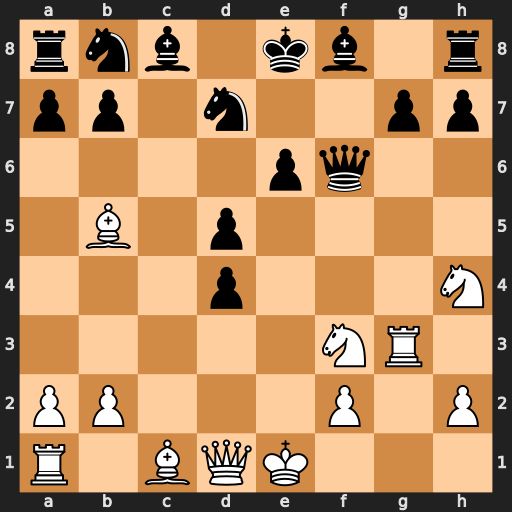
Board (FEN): rnb1kb1r/pp1n2pp/4pq2/1B1p4/3p3N/5NR1/PP3P1P/R1BQK3
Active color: w
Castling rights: Qkq
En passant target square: -
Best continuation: Bg5 Bb4+ Kf1